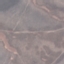
Land use / land cover class: HerbaceousVegetation